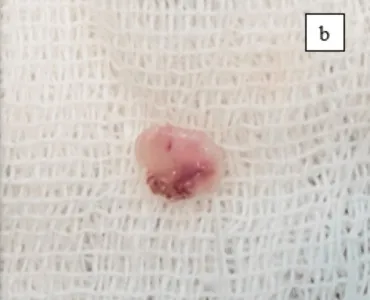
(b) Excised tissue.
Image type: chart (chart)